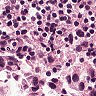
Metastatic tissue present: yes